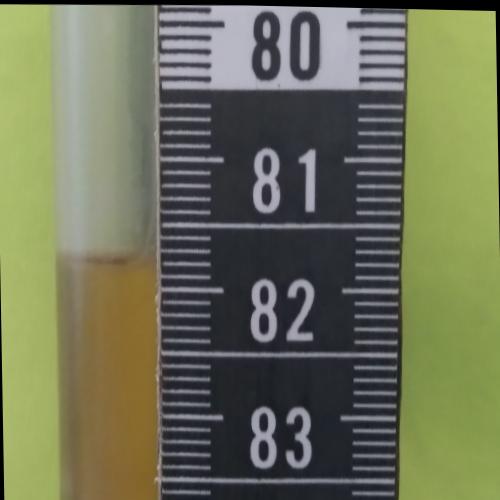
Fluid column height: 81.8 cm